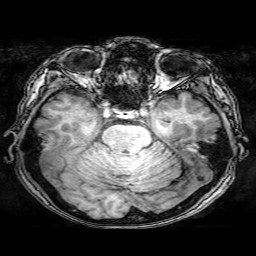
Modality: T1w
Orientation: coronal
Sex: female
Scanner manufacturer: philips
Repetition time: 0.008147 s
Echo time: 0.00373 s